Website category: university
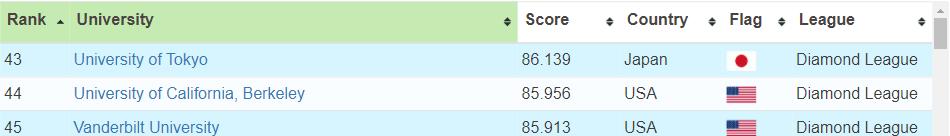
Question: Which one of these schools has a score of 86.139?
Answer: University of Tokyo

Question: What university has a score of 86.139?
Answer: University of Tokyo

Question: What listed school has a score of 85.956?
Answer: University of California, Berkeley

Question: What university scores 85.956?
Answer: University of California, Berkeley

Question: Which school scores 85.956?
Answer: University of California, Berkeley

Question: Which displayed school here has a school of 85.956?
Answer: University of California, Berkeley

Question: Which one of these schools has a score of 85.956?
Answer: University of California, Berkeley

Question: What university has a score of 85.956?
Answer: University of California, Berkeley

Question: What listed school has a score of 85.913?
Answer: Vanderbilt University

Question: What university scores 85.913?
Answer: Vanderbilt University

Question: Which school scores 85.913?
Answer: Vanderbilt University

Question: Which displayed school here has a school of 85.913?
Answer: Vanderbilt University

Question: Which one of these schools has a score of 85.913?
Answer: Vanderbilt University

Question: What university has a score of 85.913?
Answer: Vanderbilt University

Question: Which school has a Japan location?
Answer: University of Tokyo

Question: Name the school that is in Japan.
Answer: University of Tokyo

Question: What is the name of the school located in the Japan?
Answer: University of Tokyo

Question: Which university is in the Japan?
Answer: University of Tokyo

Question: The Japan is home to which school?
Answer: University of Tokyo

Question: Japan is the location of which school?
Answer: University of Tokyo